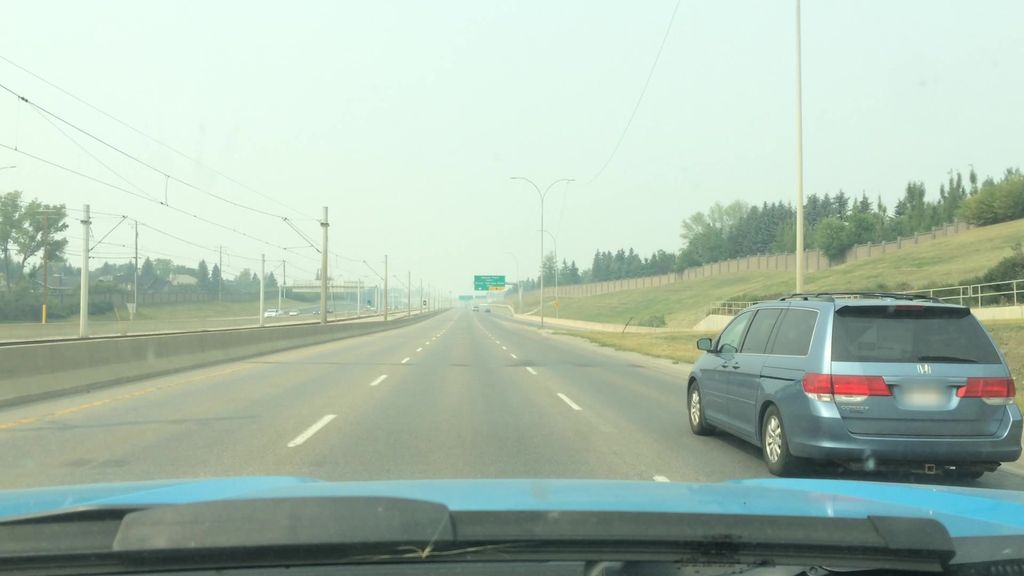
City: calgary